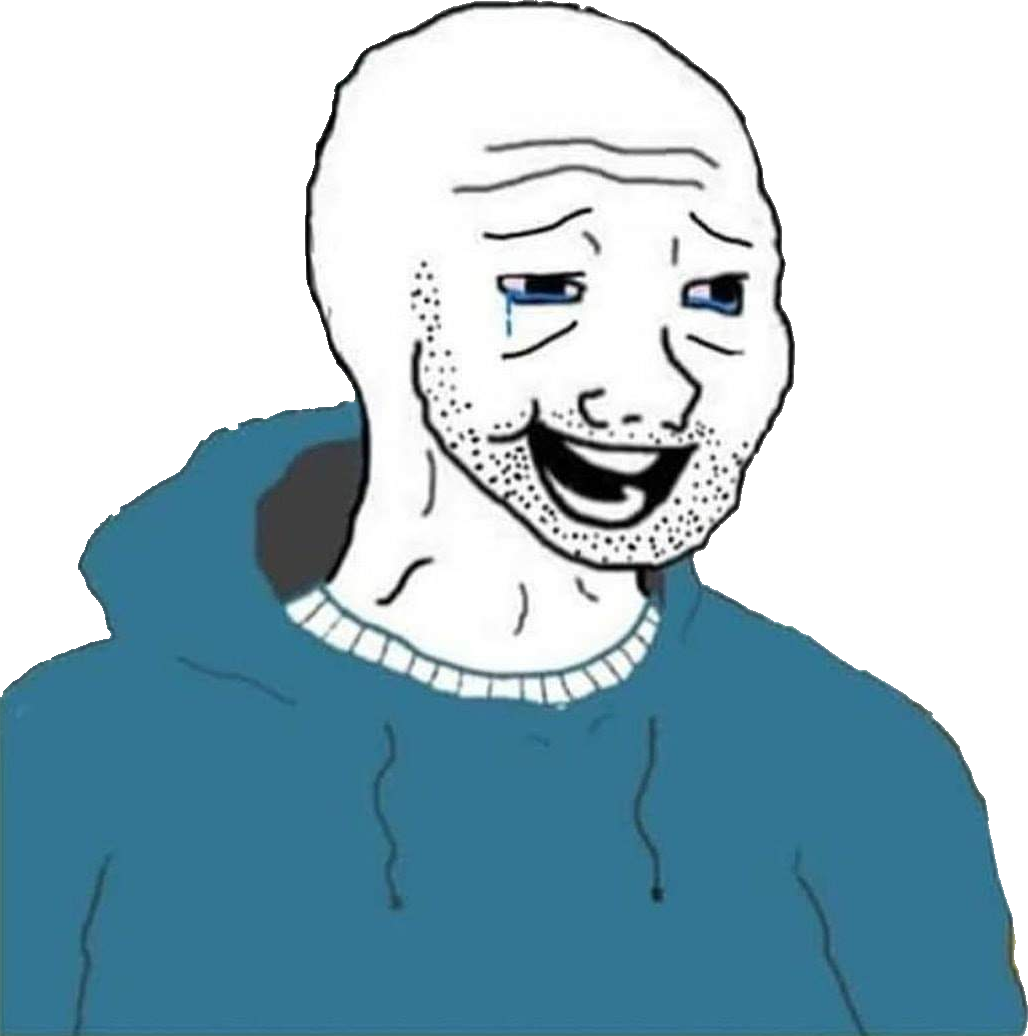
Label: 5_Bloomer